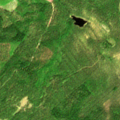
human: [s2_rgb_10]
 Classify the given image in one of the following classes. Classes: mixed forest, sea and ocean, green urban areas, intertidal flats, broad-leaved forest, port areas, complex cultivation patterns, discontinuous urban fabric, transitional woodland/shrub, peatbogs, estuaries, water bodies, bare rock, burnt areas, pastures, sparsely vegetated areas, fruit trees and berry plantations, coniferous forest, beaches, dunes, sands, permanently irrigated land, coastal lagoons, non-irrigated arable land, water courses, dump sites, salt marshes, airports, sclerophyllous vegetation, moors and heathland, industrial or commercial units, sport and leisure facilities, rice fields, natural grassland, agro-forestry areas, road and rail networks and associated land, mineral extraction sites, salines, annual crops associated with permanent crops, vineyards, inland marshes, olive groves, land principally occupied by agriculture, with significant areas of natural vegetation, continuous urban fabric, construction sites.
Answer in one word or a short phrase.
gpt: coniferous forest, mixed forest, transitional woodland/shrub